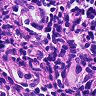
Metastatic tissue present: no